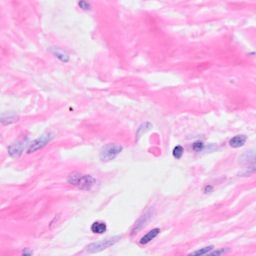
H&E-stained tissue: Breast